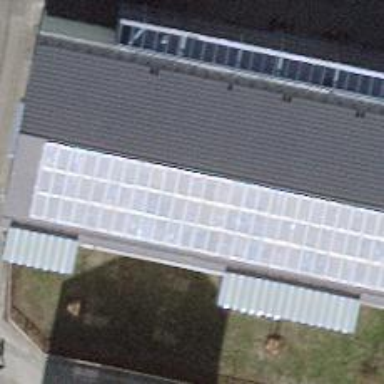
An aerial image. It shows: Solar power generator using photovoltaic method with solar photovoltaic panel types.